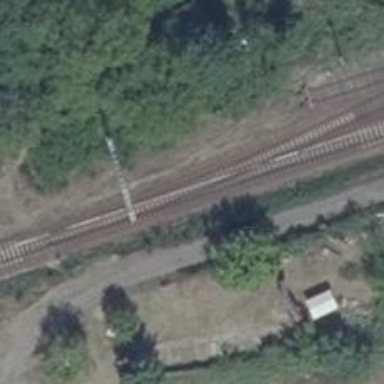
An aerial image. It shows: Railway switch with the turnout side on the right.